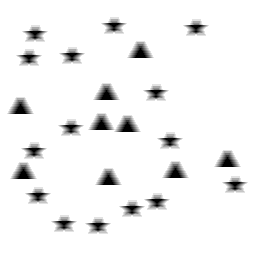
Squares: 0
Triangles: 9
Stars: 15
Total shapes: 24